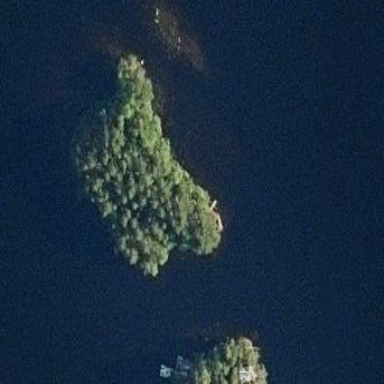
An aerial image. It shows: Island.